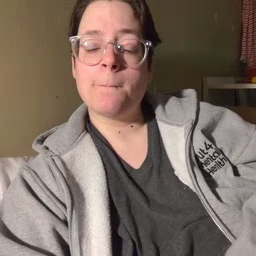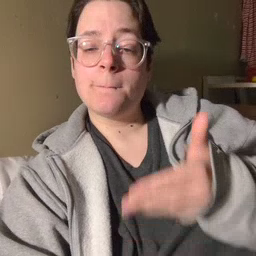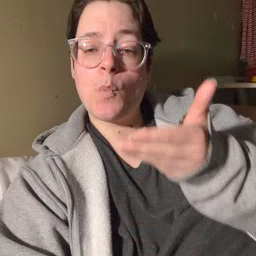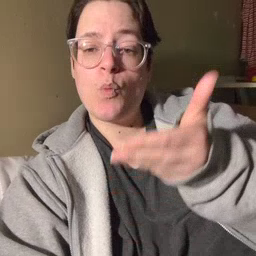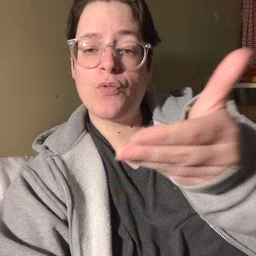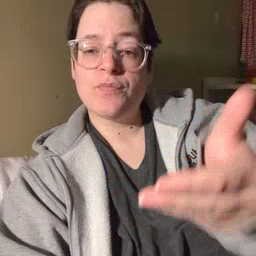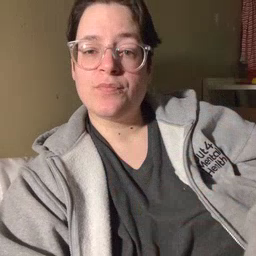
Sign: boat